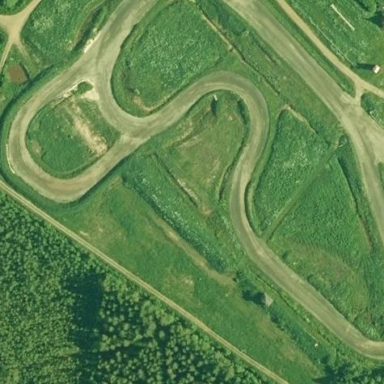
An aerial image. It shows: Raceway for motor sports.